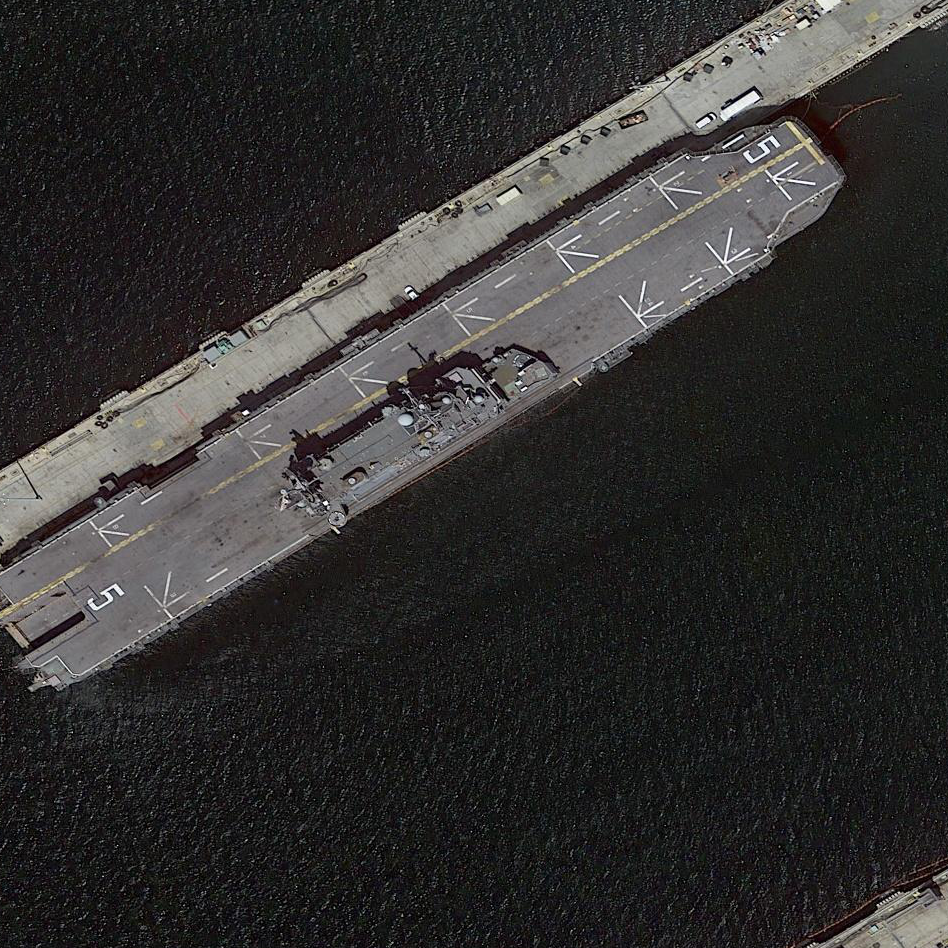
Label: assault